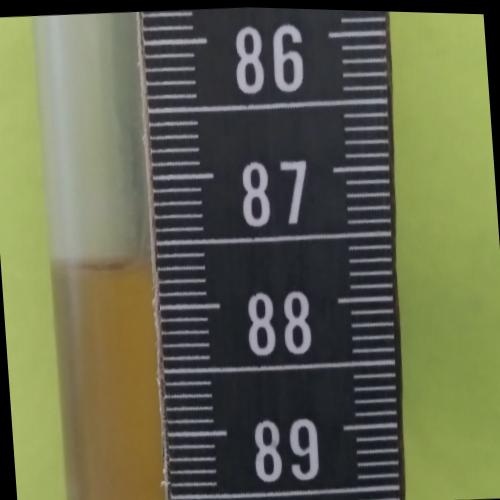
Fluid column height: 87.6 cm